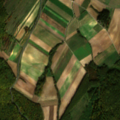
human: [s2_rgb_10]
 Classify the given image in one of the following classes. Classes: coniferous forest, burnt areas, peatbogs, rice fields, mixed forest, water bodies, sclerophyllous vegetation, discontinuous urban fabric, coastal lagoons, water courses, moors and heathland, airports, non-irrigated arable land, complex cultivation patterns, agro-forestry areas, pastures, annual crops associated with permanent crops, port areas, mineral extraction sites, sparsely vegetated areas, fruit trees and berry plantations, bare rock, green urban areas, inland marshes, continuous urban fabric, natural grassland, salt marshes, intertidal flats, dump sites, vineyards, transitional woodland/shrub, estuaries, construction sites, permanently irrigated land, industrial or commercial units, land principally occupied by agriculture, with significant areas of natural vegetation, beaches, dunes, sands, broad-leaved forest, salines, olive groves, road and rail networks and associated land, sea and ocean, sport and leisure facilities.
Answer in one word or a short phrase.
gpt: non-irrigated arable land, broad-leaved forest